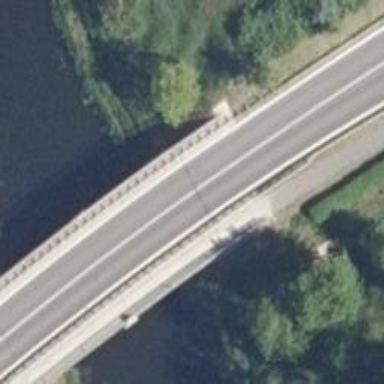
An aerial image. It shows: Secondary road with asphalt surface passing over bridge.